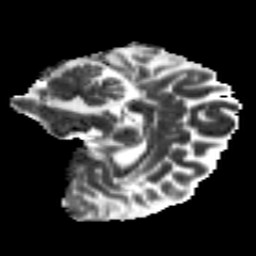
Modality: MD
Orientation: sagittal
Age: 20
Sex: female
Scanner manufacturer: siemens
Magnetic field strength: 3 T
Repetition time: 8.8 s
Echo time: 0.085 s